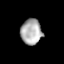
Tissue: lung
Cell type: Epithelial cells
Senescence score: 0.2242
Nuclear area (px): 529
Mean DAPI intensity: 172.524